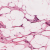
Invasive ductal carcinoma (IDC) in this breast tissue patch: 1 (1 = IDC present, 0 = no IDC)